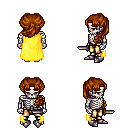
a pixel art fantasy rpg character, male body template, skeleton, yellow cape, gold greaves, brunette princess hairstyle, metal boots, dagger, four views (front, back, left, right), 2x2 character sprite sheet, small pixel art, hard edges, no anti-aliasing